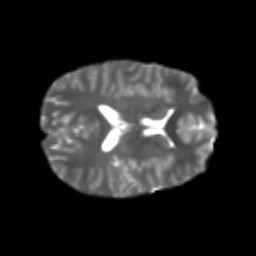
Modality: T2w
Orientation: axial
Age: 21
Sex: male
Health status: healthy
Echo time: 0.074 s